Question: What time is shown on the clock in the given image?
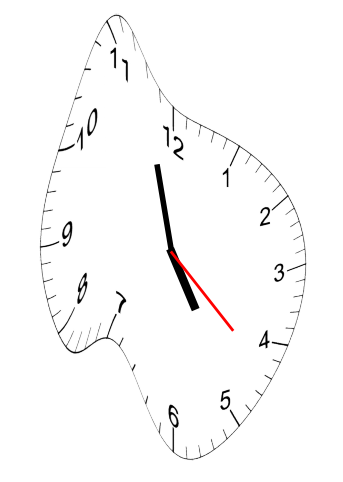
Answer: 04:57:22